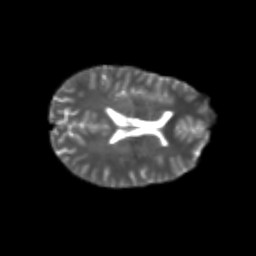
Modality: T2w
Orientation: axial
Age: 22
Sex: female
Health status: healthy
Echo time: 0.074 s